Question: I'm working on this slider:
<URL>
When you open the page the , which is working good and what I want to achieve but the problem is that when you resize and make the , then it shows the next slide, like this:

Any ideas on how to keep the '100% width' on resize of the screen?
Also, does anybody knows why is starting from the last slide?
This is the script I'm using:
'''
jQuery(document).ready(function ($) {
$('#checkbox').change(function(){
setInterval(function () {
moveRight();
}, 3000);
});
var slideCount = $('#slider ul li').length;
var slideWidth = $('#slider ul li').width();
var slideHeight = $('#slider ul li').height();
var sliderUlWidth = slideCount * slideWidth;
$('#slider').css({ height: slideHeight });
$('#slider ul').css({ width: sliderUlWidth, height: slideHeight });
$('#slider ul li').css({ width: slideWidth });
$('#slider ul li:last-child').prependTo('#slider ul');
function moveLeft() {
$('#slider ul').animate({
left: + slideWidth
}, 400, function () {
$('#slider ul li:last-child').prependTo('#slider ul');
$('#slider ul').css('left', '');
});
};
function moveRight() {
$('#slider ul').animate({
left: - slideWidth
}, 400, function () {
$('#slider ul li:first-child').appendTo('#slider ul');
$('#slider ul').css('left', '');
});
};
$('a.control_prev').click(function () {
moveLeft();
});
$('a.control_next').click(function () {
moveRight();
});
});
'''
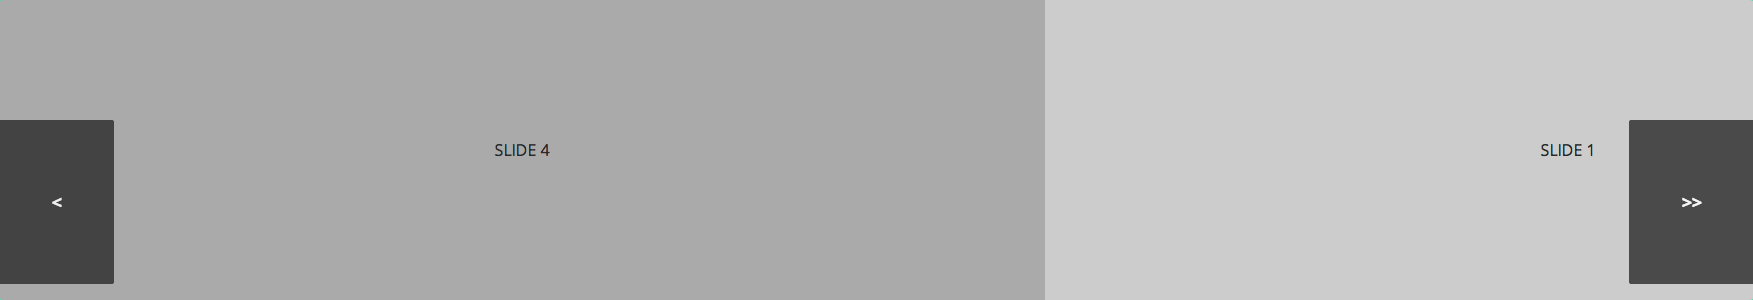
Answer: Just try adding px to the answer posted by @SauriolJf
'''
$(window).resize(function(){
$('li').css({"width":$(window).width()+"px"});
});
'''
## Check CodePen demo
---
I am providing a fiddle created with my way of making a slider , custom made to match the output the asker wants:
## Slider Fiddle
'''
<div>Header</div>
<div class="container">
<div class="slides">Slide1</div>
<div class="slides">Slide2</div>
<div class="slides">Slide3</div>
<div class="slides">Slide4</div>
<div class="slides">Slide5</div>
</div>
<div class="buttons">
<div class="left"><span>&lt;</span></div>
<div class="right" style="text-align:right;"><span>&gt;</span></div>
</div>
'''
'''
html,body,.container,.slides{
width:100%;
height:100%;
margin:0px;
padding:0px;
}
.container{
overflow:hidden;
white-space:nowrap;
font-size:0px;
}
.slides{
display:inline-block;
font-size:20px;
background-color:grey;
}
.buttons{
position:absolute;
top:0px;
left:0px;
width:100%;
height:100%;
display:table;
}
.left,.right{
display:table-cell;
vertical-align:middle;
font-size:50px;
}
.left span,.right span{
padding:10px;
background-color:grey;
cursor:pointer;
}
'''
'''
var scrolllft=0;
var curSlide=1;
var firstSlide=$('.slides').first().clone(),
lastSlide=$('.slides').last().clone();
$('.container').append(firstSlide);
$('.container').prepend(lastSlide);
var par=$('.container'),
cld=$('.slides');
par.scrollLeft(par.width());
$('.buttons').css('top',par.offset().top+"px");
$('.buttons').on('click','div span',function(){
if($(this).html() == "&lt;"){
if(!par.is(':animated')){
var pr=par.get(0);
curSlide>0?curSlide--:curSlide=cld.length-3;
if(curSlide==cld.length-3) par.scrollLeft(pr.scrollWidth-(pr.clientWidth*2));
par.stop().animate({scrollLeft: par.scrollLeft()-par.width()+"px"}, 750,function(){
scrolllft = par.scrollLeft()-par.width();
});
}
}
else{
if(!par.is(':animated')){
curSlide<(cld.length-1)?curSlide++:curSlide=2;
if(curSlide==2) par.scrollLeft(par.width());
par.stop().animate({scrollLeft: par.scrollLeft()+par.width()+"px"}, 750,function(){
scrolllft = par.scrollLeft()+par.width();
});
}
}
});
$(window).resize(function(){
par.scrollLeft(par.scrollLeft()+$('.'+cld.attr('class')+':nth-child('+(curSlide+1)+')').position().left-par.position().left);
});
'''